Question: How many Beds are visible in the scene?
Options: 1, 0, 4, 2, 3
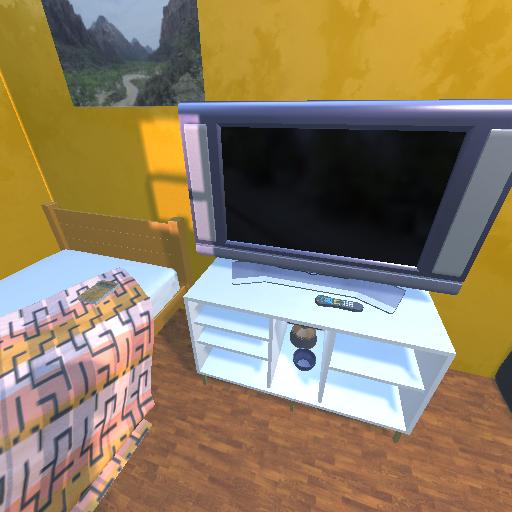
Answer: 1